Question: I'm creating web app on the Google App Engine. For the AJAX calling I use DWR.
Latest DWR version doesn't work fine with gae, because of that I work with 2.0.6 version of the DWR.
On the local machine application works good. But on the Google server some methods called with errors. I only get errors in browser console (server logs are clear):

Any ideas? Why the behavior on the local and the server machines is different?
Thanks
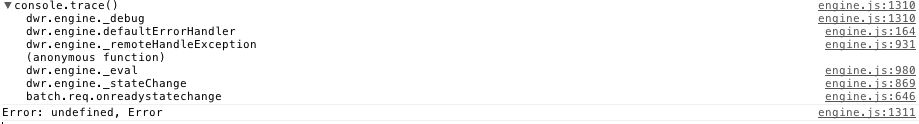
Answer: I found mistake in my server side code.
DWR 2 works fine for me. The question is closed.
Excuse me for your time.